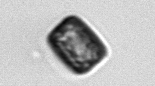
Label: Thalassiosira